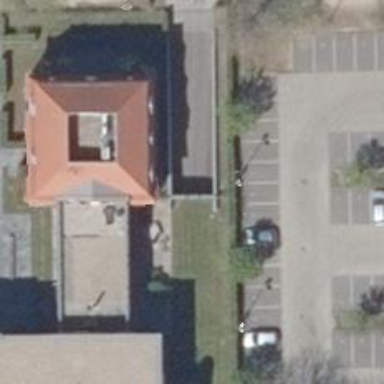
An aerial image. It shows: Parking entrance.